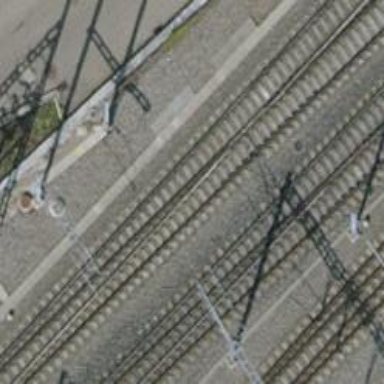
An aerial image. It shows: Railway siding with one electrified track and contact line for powering the train.